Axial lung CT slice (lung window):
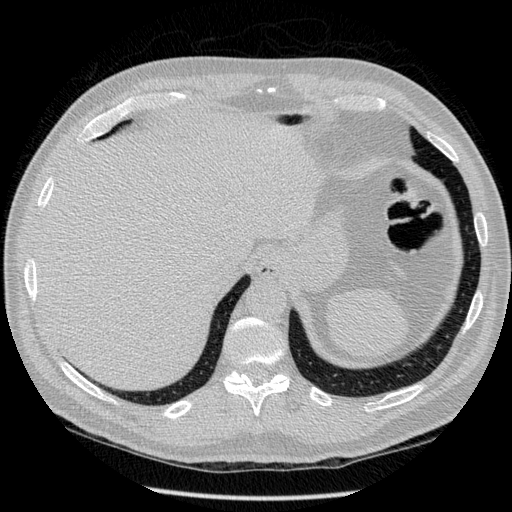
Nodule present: no